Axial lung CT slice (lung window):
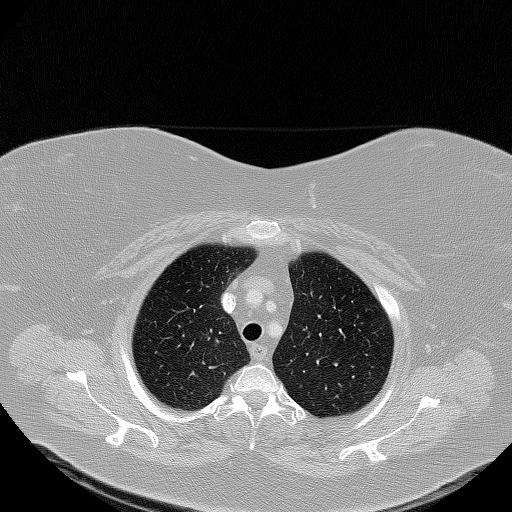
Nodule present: no